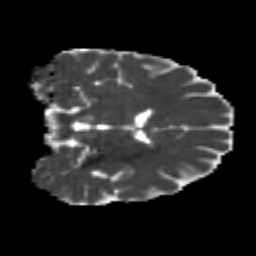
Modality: MD
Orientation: coronal
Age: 24
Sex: male
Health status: healthy
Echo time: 0.074 s